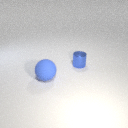
small blue metal cylinder behind large blue rubber sphere